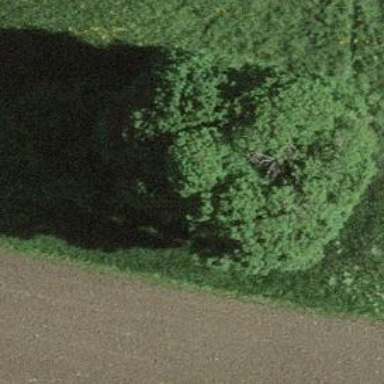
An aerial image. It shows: Single tag "natural: tree."